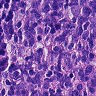
Metastatic tissue present: no